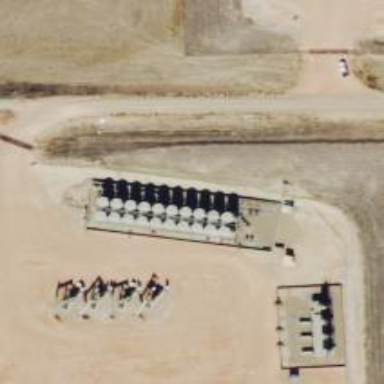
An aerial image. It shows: Storage tank with man-made structure.